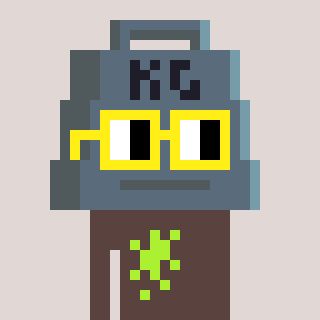
a pixel art character with square yellow glasses, a weight-shaped head and a darkbrown-colored body on a warm background